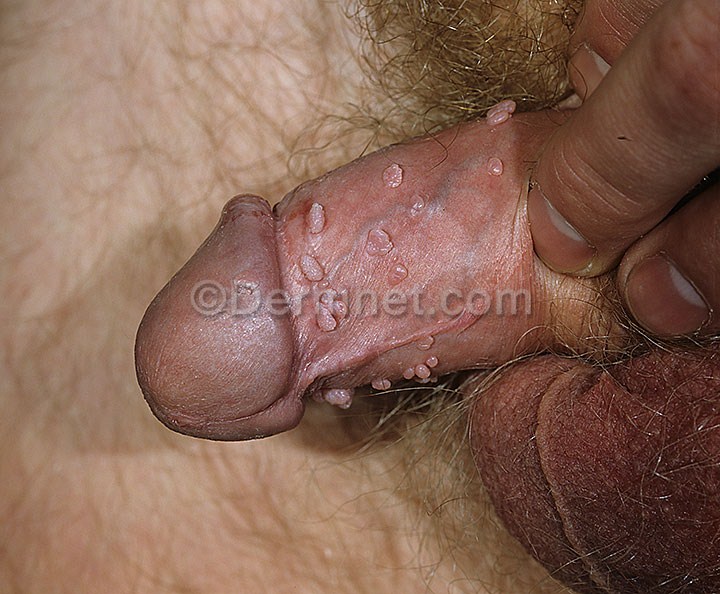
Disease: Herpes HPV and other STDs Photos